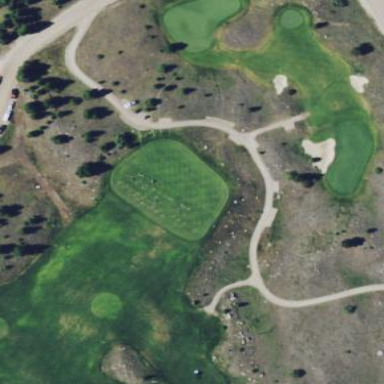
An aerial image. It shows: Golf green.